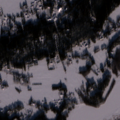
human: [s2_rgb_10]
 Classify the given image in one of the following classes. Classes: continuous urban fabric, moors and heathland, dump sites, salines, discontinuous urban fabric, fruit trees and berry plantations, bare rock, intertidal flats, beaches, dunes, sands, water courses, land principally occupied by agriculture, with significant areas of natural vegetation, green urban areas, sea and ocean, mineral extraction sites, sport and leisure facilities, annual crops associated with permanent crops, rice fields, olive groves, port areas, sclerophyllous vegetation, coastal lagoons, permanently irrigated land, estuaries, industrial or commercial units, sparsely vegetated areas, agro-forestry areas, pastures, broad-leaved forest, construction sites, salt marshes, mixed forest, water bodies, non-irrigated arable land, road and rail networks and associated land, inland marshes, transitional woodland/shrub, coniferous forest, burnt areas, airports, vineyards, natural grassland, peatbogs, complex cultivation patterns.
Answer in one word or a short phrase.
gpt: discontinuous urban fabric, non-irrigated arable land, land principally occupied by agriculture, with significant areas of natural vegetation, mixed forest, water bodies